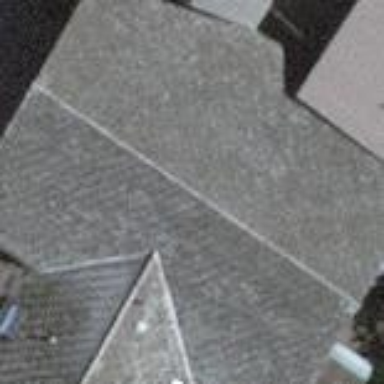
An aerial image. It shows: Rural barn.